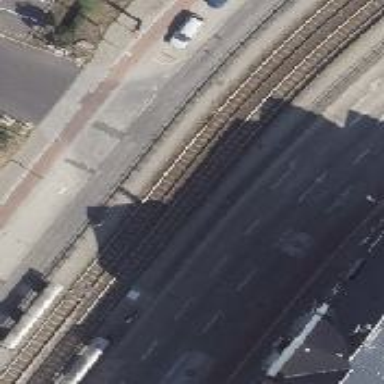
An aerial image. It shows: Tram stop.